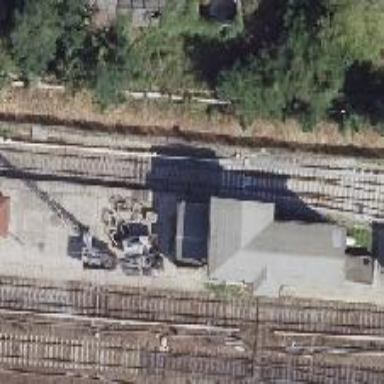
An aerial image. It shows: Railway signal.